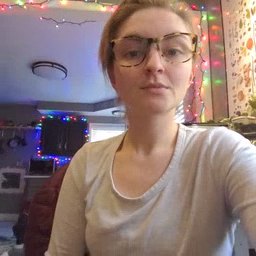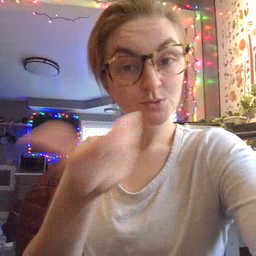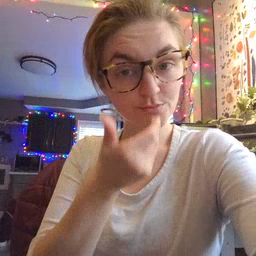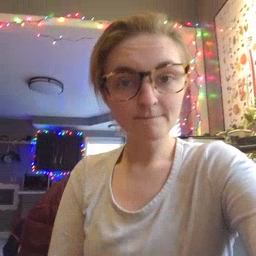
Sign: pizza